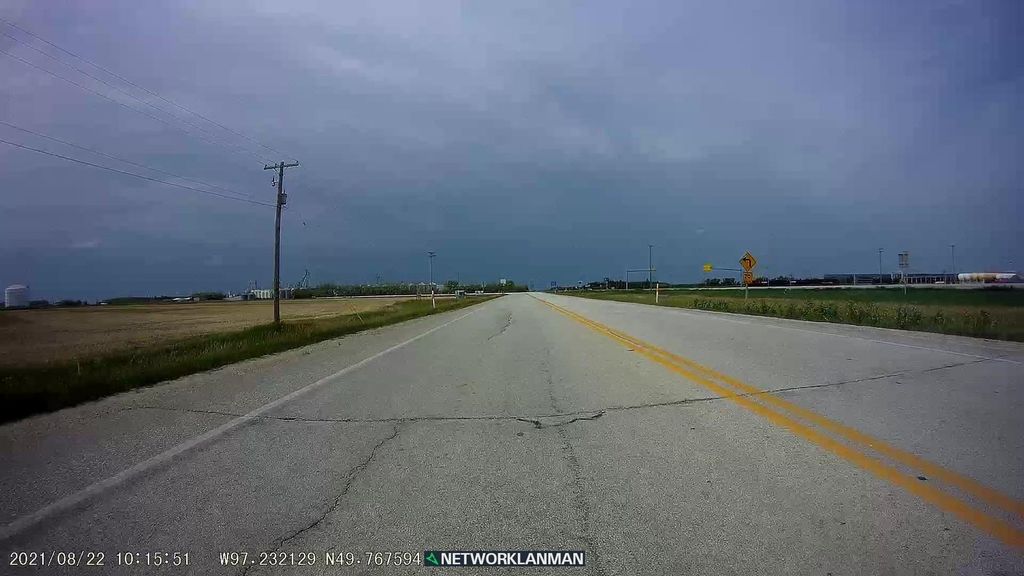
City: winnipeg